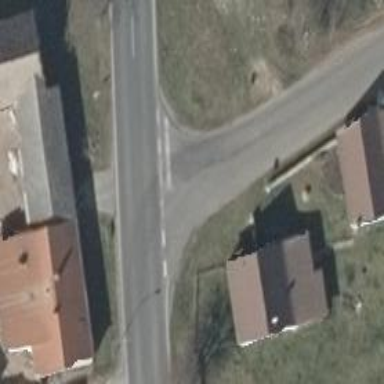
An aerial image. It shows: Stop road.